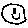
Label: smiley face